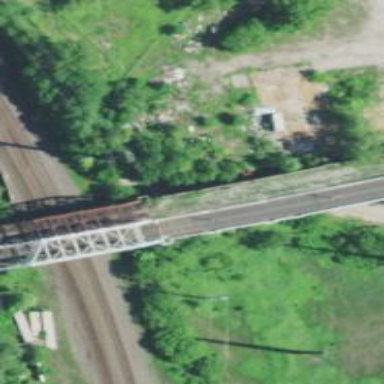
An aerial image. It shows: Bridge for light rail electrified with contact line.